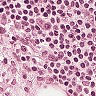
Metastatic tissue present: no